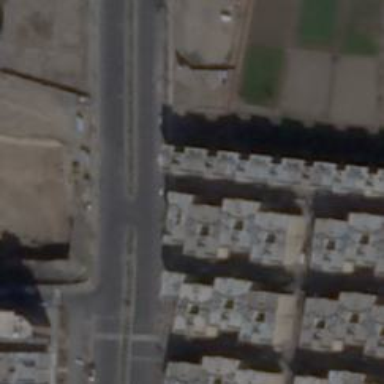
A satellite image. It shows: Tertiary road.